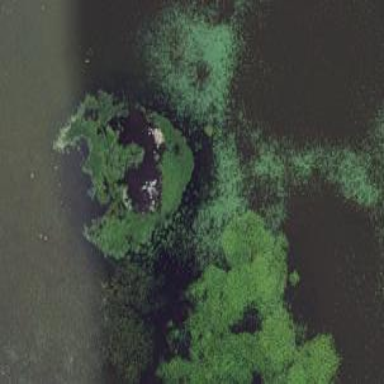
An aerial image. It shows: Island with wetland featuring marsh.